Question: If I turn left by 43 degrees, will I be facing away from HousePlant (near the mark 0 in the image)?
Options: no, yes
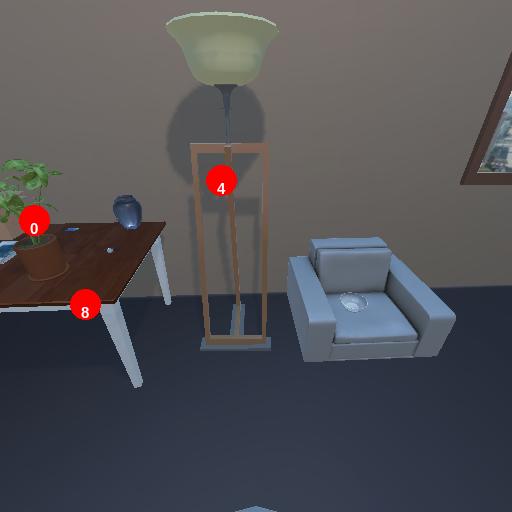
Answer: no